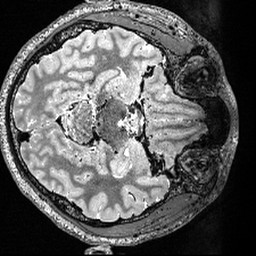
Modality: T2w
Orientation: axial
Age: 35
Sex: male